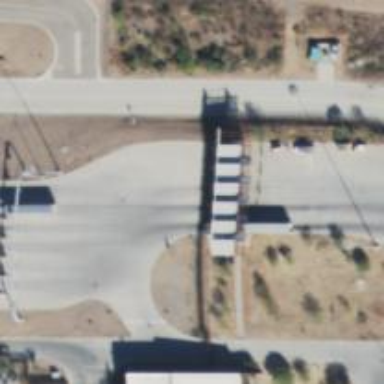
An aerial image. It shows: Border control barrier.